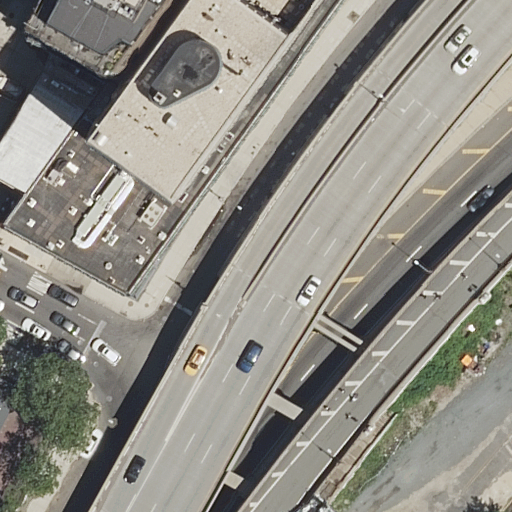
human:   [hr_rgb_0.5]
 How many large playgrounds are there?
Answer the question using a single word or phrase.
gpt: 0

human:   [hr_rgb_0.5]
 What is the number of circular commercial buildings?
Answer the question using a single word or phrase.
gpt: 0

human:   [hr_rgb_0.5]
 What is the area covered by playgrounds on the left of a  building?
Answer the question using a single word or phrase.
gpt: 178m2

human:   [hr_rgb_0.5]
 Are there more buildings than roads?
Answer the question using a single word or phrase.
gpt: no

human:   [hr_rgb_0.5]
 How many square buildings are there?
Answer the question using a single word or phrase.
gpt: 0

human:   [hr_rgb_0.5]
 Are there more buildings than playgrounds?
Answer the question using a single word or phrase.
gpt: yes

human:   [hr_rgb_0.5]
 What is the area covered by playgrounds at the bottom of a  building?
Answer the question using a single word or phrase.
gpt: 178m2

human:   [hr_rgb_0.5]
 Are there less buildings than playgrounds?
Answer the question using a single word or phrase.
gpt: no

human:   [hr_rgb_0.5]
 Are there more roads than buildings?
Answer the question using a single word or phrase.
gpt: yes

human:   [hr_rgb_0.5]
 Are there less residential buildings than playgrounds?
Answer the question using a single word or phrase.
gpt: no

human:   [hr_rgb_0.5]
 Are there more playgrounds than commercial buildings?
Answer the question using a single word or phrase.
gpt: yes

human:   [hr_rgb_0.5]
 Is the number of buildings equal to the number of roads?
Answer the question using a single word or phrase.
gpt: no

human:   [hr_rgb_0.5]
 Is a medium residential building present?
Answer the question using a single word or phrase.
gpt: no

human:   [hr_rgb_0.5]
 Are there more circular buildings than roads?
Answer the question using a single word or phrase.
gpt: no

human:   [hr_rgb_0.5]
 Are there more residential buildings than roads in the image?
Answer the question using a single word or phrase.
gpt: no

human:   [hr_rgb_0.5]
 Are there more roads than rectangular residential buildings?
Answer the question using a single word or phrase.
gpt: yes

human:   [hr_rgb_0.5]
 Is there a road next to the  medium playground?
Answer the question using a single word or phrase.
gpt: yes

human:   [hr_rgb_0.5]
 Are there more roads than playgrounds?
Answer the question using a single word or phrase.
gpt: yes

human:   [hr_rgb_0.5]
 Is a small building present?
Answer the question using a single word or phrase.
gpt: yes

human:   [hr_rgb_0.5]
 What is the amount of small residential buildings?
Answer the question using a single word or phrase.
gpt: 1

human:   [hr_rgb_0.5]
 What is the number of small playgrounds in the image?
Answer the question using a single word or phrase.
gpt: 0

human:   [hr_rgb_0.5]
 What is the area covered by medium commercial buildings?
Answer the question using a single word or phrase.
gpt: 0m2

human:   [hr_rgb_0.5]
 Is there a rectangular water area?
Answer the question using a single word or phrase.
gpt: no

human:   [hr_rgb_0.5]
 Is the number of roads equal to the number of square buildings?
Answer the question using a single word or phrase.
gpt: no

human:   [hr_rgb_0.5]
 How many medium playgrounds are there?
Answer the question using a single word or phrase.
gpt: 1

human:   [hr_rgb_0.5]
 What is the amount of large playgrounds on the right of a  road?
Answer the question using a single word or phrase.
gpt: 0

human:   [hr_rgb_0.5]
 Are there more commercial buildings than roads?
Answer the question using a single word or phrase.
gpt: no

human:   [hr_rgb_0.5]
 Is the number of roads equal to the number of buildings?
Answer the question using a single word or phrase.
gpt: no

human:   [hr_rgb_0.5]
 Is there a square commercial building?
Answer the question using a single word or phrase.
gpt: no

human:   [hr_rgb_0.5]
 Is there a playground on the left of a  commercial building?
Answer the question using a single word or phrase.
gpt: no

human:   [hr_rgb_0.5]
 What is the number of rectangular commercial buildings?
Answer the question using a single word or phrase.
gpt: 0

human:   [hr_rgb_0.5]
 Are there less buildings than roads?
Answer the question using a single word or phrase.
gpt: yes

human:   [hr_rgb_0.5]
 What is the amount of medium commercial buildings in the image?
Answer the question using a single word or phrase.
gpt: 0

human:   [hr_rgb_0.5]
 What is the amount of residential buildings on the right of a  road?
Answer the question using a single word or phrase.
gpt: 1

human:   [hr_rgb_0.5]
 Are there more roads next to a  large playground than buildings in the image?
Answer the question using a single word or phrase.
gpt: no

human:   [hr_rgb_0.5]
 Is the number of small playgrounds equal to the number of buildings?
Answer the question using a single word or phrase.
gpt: no